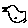
Label: bird